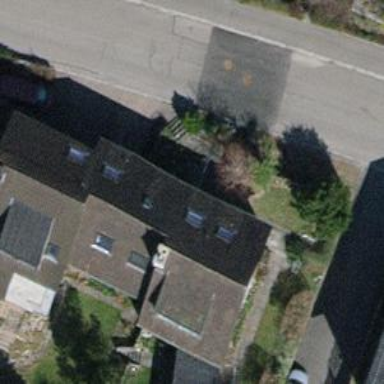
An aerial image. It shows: Building with tile roof.